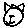
Label: cat